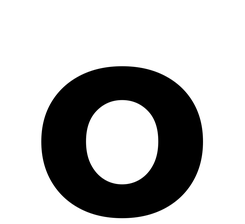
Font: InstrumentSans_Bold